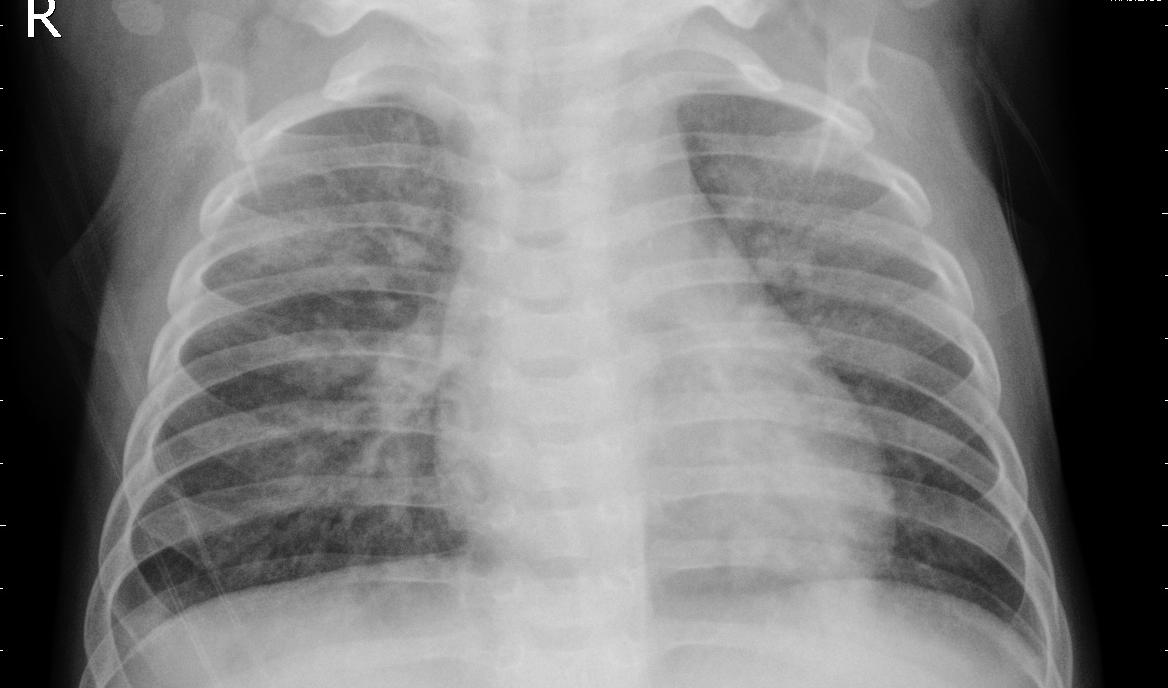
Diagnosis: PNEUMONIA